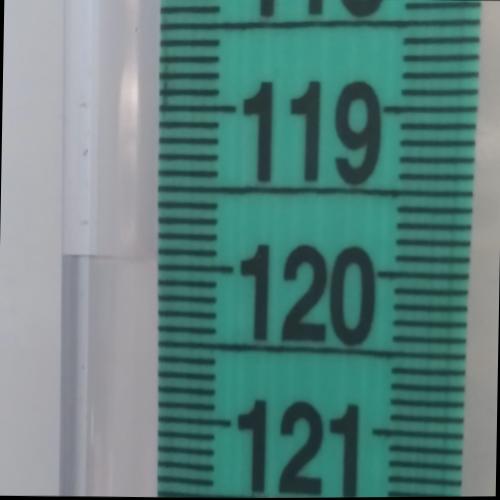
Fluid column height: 120.0 cm